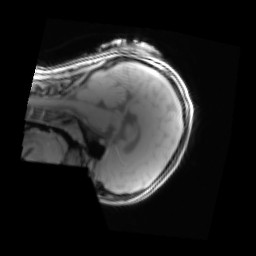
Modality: PDw
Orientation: sagittal
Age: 18
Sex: female
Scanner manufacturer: siemens
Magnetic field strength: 3 T
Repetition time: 0.25 s
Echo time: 0.00103 s